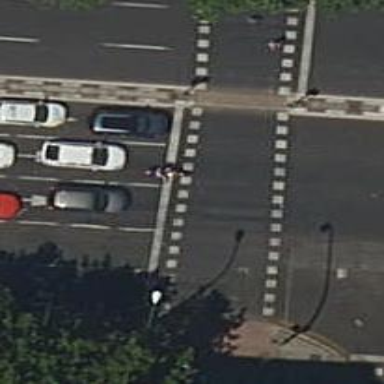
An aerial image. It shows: Footway crossing with traffic signals.